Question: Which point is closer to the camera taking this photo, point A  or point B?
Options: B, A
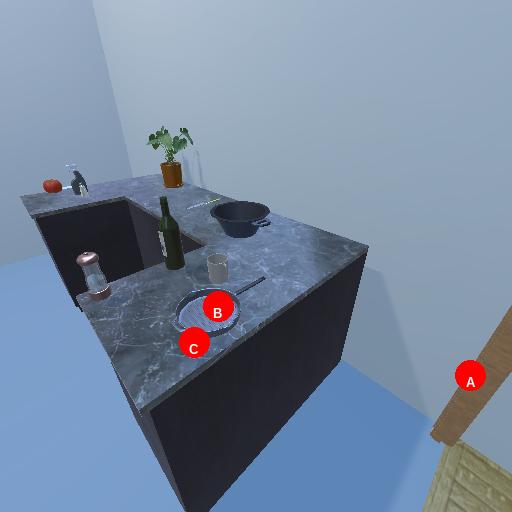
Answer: B